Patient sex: M
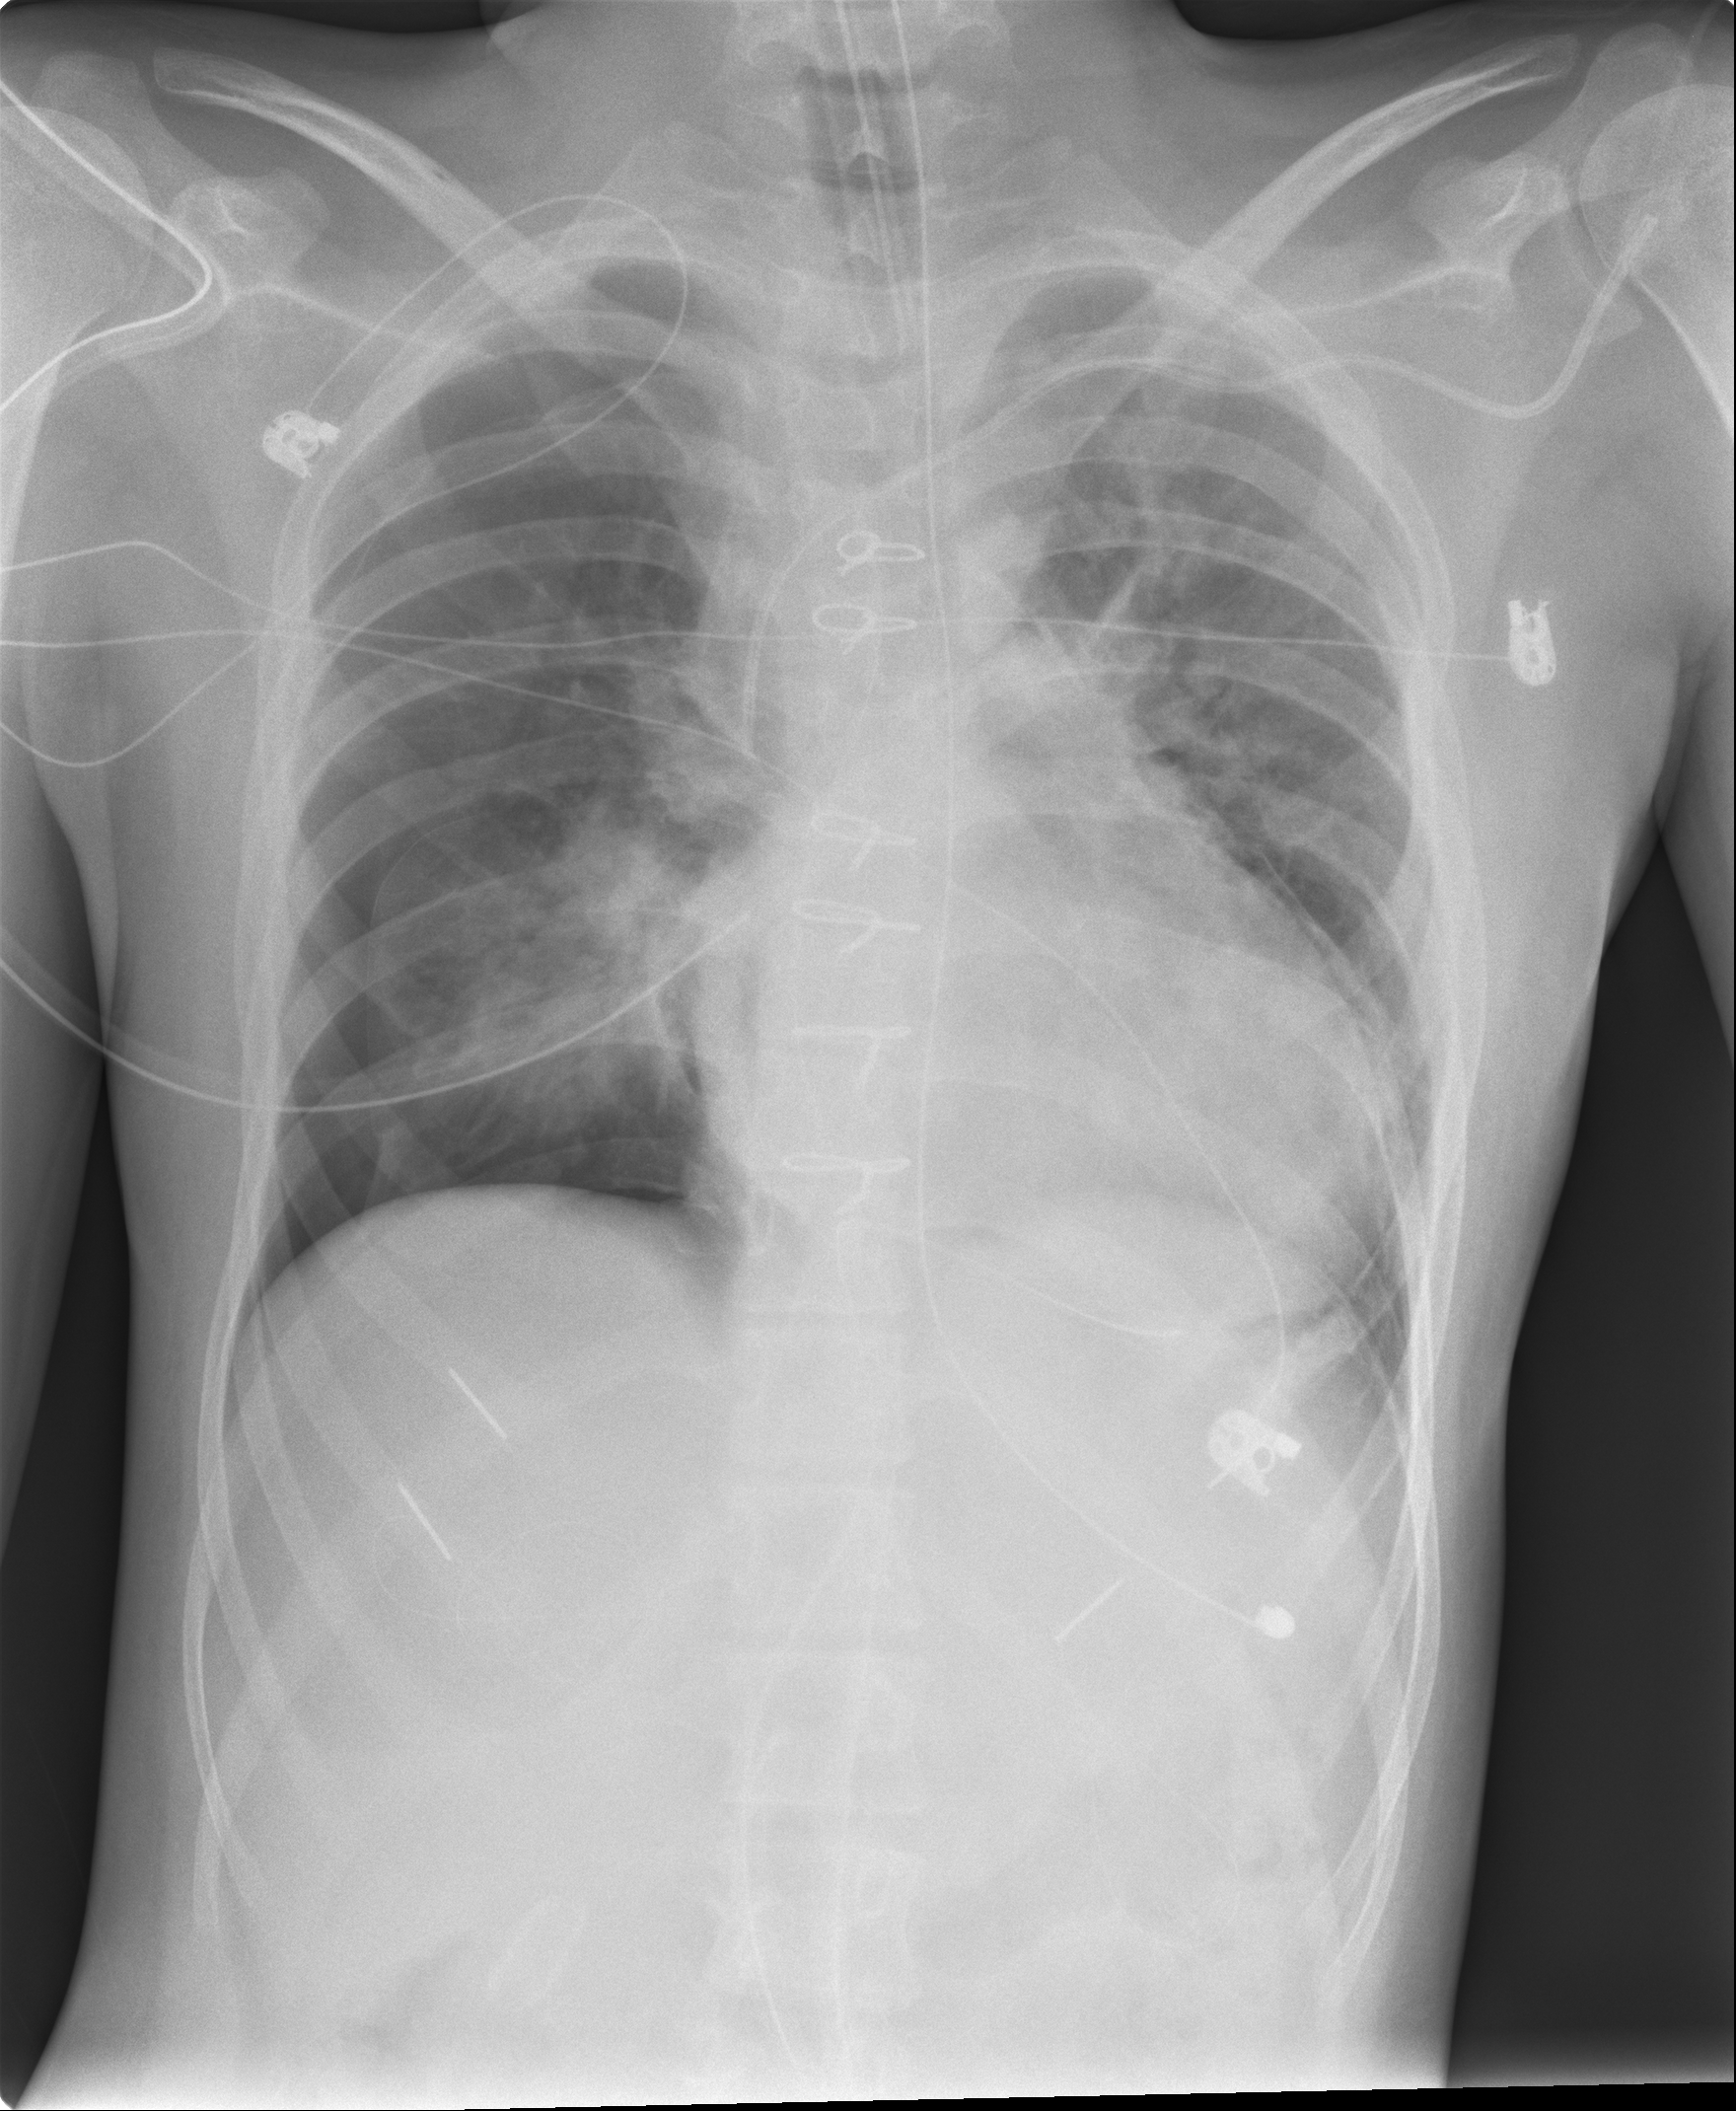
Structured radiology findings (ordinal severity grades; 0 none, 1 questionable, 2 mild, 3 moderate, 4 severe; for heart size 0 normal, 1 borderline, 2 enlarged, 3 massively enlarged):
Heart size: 0
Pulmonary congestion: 2
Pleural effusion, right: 0
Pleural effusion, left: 0
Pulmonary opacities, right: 2
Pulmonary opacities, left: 0
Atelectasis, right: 0
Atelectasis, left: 0